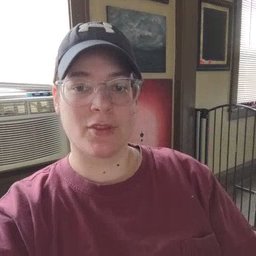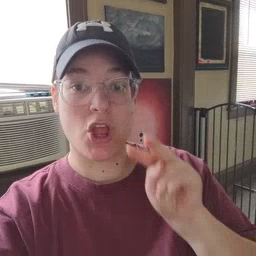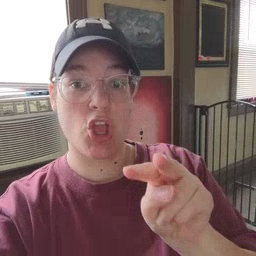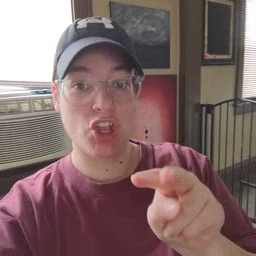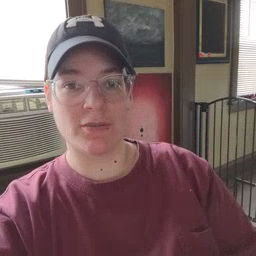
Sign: look